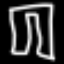
Label: pants